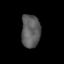
Tissue: prostate
Cell type: T cells
Senescence score: 0.3283
Nuclear area (px): 614
Mean DAPI intensity: 92.521